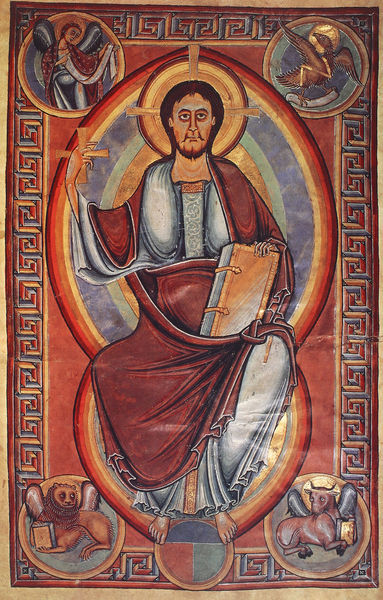
Titel: Bibel aus Stablo (Stavelot), Bd. 2
Standort: Herkunftsort: Stablo  (EU - B)
Institution: London,  British Museum
Schlagwörter: blau, hand, gelb, sitzen, rot, ornament, bart, bibel, rahmen, gold, frontal, engel, rand, buch, kreuz, gesciht, heiligenschein, christus, jesus, mittelalter, löwe, stier, symbole, mäander, mandorla, evangelisten, weltenrichter, rot#mäander